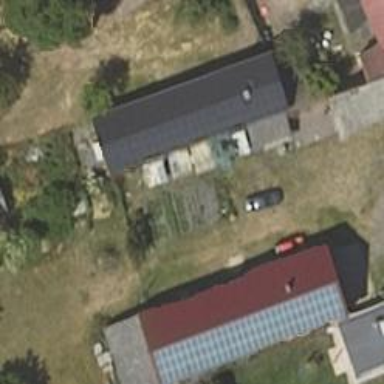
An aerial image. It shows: Solar-powered generator using photovoltaic technology. This small installation generates electricity through solar photovoltaic panels.